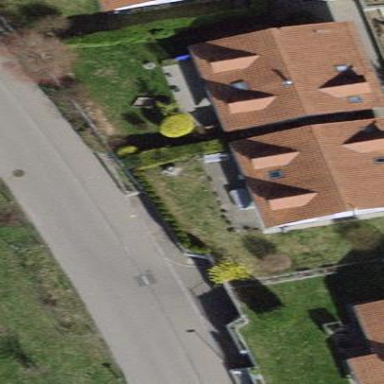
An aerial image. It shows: Detached building.